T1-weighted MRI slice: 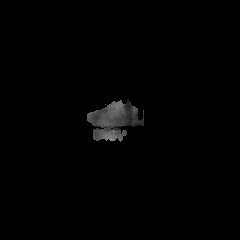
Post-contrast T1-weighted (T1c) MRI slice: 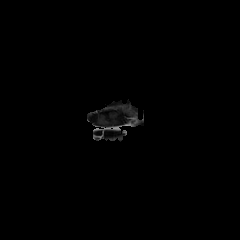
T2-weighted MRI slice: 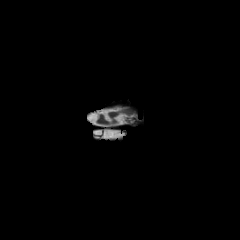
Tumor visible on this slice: no